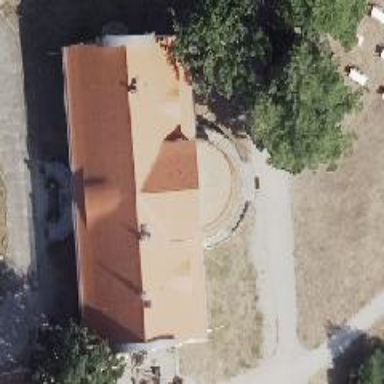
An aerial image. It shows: Building with ridged roof.